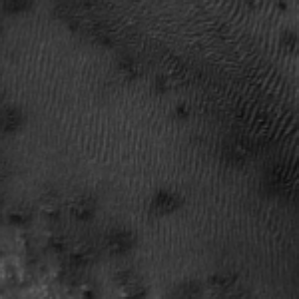
Label: frost